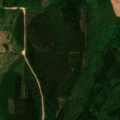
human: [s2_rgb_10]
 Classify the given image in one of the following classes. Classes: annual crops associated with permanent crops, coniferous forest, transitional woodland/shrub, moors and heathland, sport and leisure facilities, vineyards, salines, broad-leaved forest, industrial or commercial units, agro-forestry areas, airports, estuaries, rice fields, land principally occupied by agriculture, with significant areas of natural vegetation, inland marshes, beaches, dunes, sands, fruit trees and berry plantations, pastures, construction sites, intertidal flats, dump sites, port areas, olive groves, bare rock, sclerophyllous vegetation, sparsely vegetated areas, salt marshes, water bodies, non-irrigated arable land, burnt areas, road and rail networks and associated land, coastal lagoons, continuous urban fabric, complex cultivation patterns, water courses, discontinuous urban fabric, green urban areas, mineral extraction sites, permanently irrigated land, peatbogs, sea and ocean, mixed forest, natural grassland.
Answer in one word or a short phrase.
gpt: non-irrigated arable land, broad-leaved forest, mixed forest, transitional woodland/shrub